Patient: sex M, age 43
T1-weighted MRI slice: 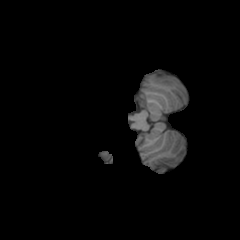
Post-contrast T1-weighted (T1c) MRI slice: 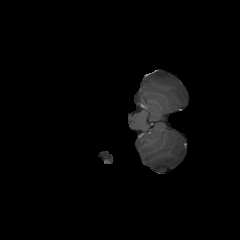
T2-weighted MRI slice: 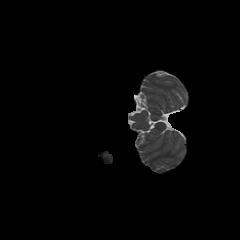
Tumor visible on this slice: no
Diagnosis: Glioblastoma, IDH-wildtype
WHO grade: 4